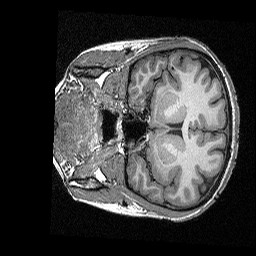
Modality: T1map
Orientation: coronal